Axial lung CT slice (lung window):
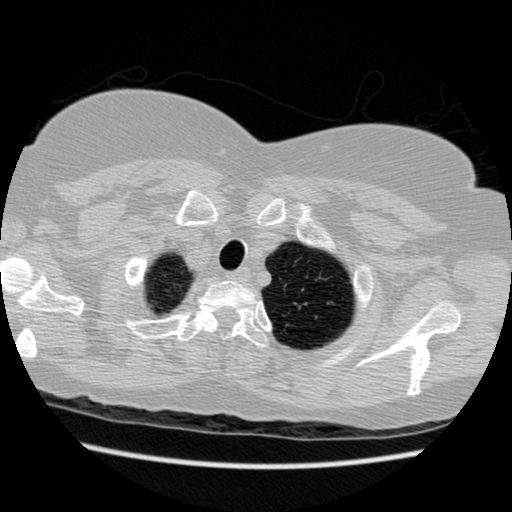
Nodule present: no